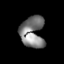
Tissue: lung
Cell type: Epithelial cells
Senescence score: 0.2404
Nuclear area (px): 719
Mean DAPI intensity: 125.149